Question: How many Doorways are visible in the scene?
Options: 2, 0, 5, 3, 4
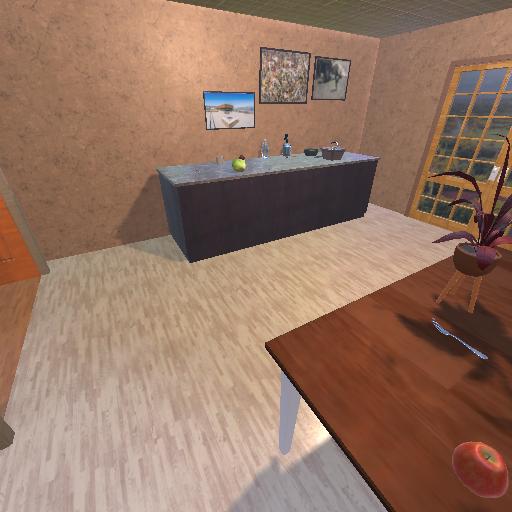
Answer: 2